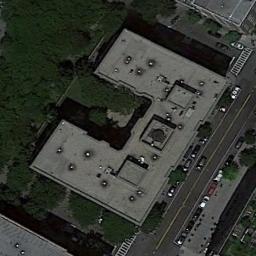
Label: commercial_area